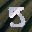
Label: 5